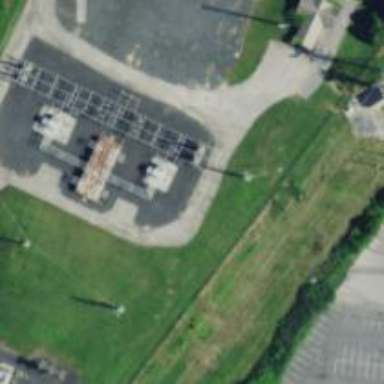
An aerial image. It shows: Chain link fence surrounding transmission level power substation.